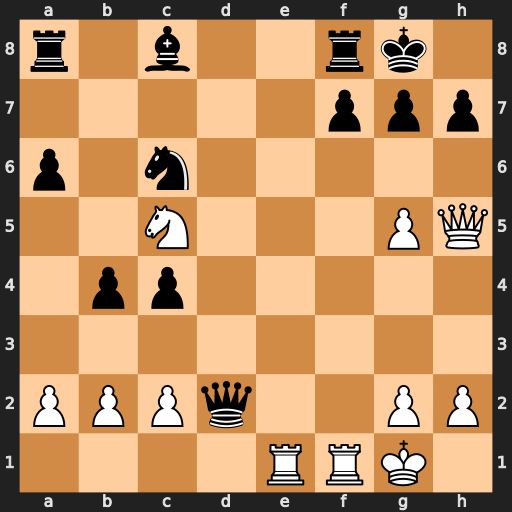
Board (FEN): r1b2rk1/5ppp/p1n5/2N3PQ/1pp5/8/PPPq2PP/4RRK1
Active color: w
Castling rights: -
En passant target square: -
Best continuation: Qxf7+ Rxf7 Re8+ Rf8 Rfxf8#